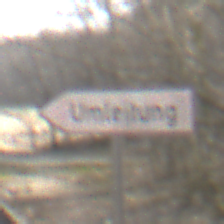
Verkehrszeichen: UmleitungswegweiserLinksweisend
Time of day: MorningAfternoon
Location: Outdoor (Nature)
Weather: Clear
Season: Winter
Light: Natural